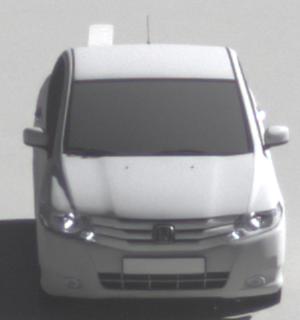
Make: Honda
Model: City
Detailed model: Gen. 6
Model produced from: 2008
Model produced until: 2013
Doors: 4
Color: white
Road condition: dry road
Daytime: morning or afternoon
Contrast: high contrast